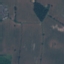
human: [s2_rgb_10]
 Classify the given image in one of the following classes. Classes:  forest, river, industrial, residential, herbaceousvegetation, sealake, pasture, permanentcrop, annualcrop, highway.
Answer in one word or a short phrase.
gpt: Pasture